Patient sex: F
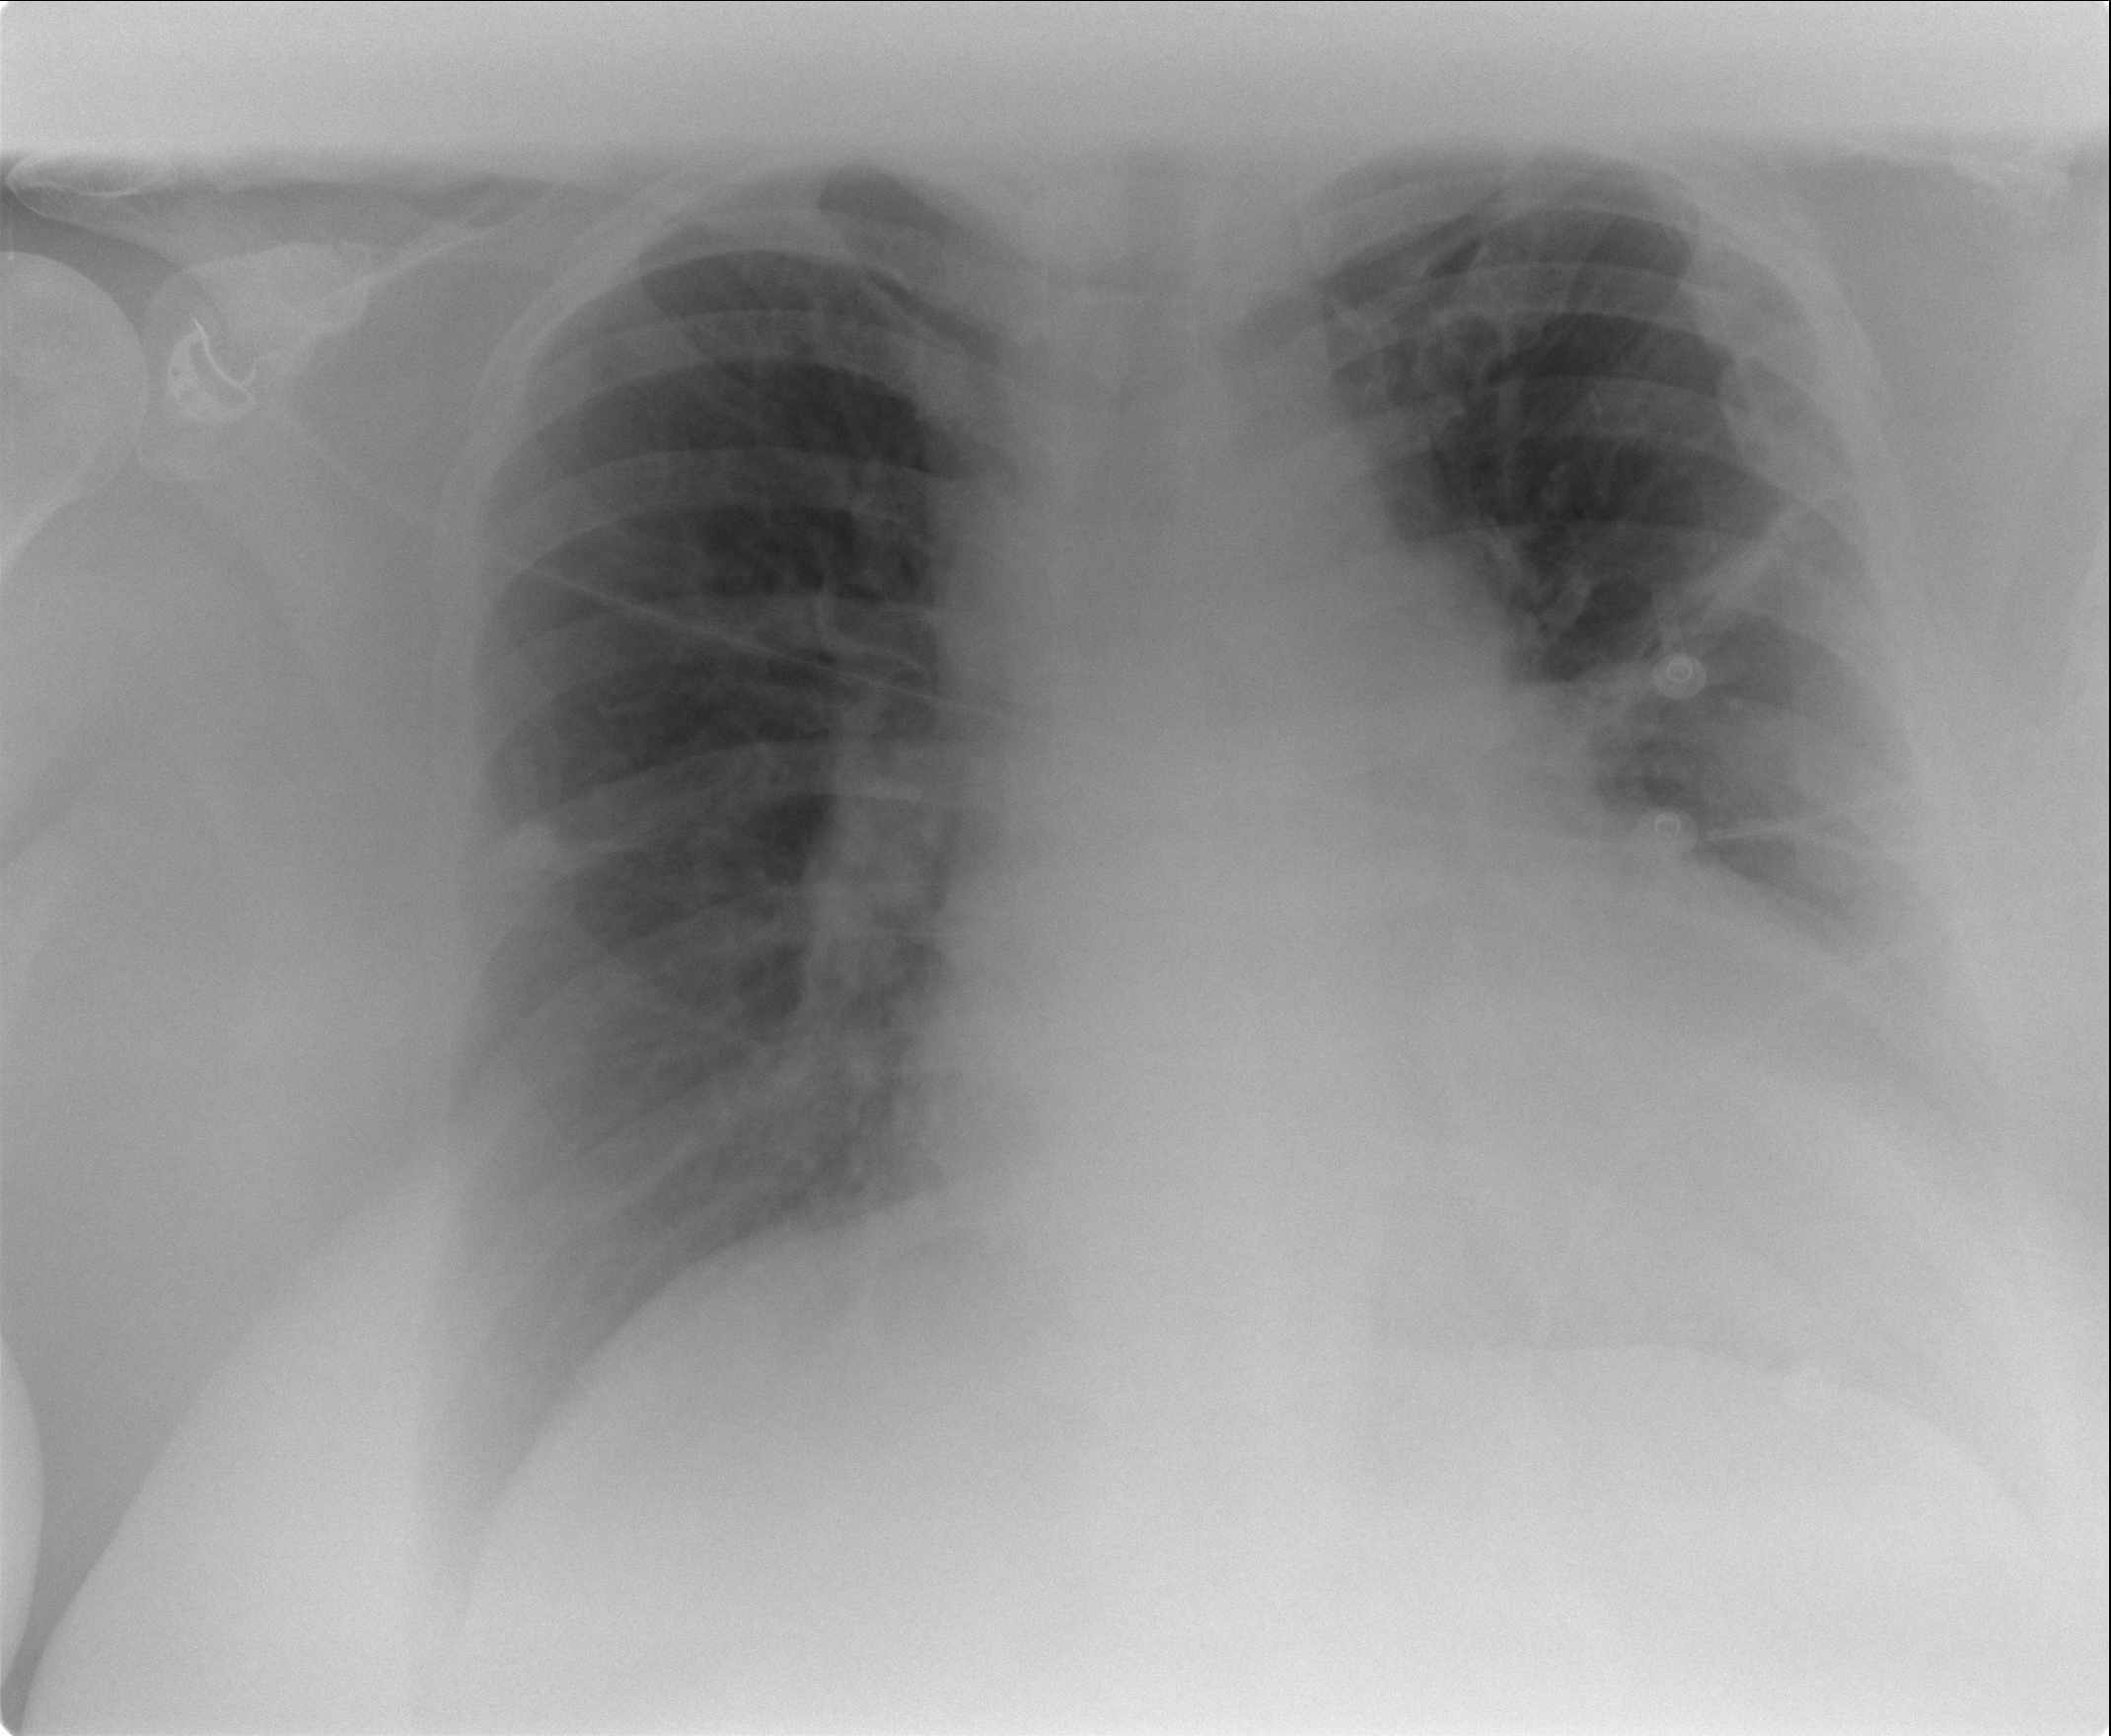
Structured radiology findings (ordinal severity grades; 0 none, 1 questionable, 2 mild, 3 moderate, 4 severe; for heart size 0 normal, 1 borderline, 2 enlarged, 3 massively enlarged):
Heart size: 3
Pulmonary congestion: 2
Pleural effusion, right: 2
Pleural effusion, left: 2
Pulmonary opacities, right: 0
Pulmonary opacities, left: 1
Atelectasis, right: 2
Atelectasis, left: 2